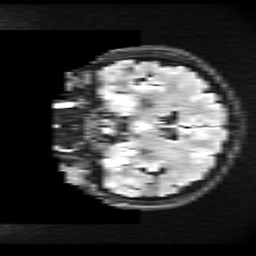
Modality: FLAIR
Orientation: coronal
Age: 34
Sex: female
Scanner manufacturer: ge
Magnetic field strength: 3 T
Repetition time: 11 s
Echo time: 0.1497 s